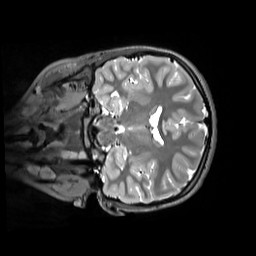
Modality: T2w
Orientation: coronal
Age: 11
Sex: female
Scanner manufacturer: siemens
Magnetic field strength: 3 T
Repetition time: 3.2 s
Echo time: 0.408 s